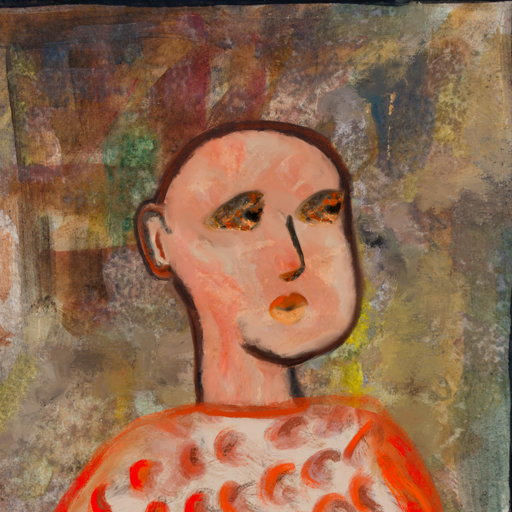
Background: Mosgoul, Head And Neck Side: Roy_Bahadur, Face Side: Gypsy_Queen, Bust: Rupkatha, Hair Side: Blank, Head Accessory: Blank, Second Necklace: Blank, Necklace: Blank, Baby: Blank